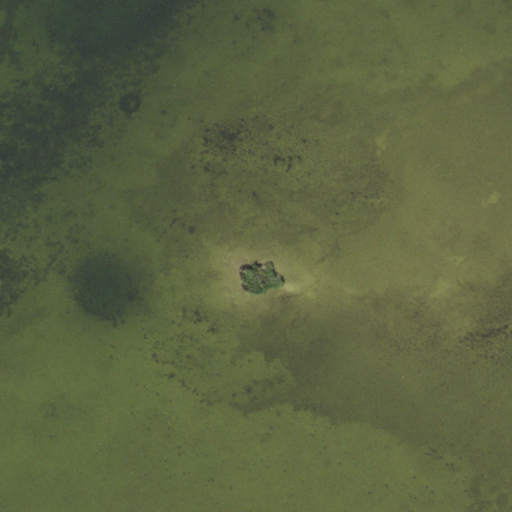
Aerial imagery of island in Florida named Cabbage Island containing only open water